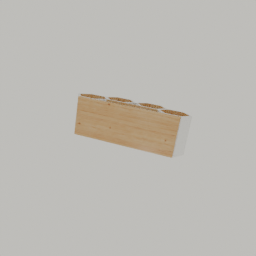
Label: furniture